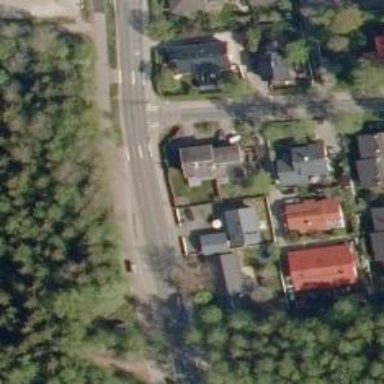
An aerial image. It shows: Asphalt cycleway with uncontrolled crossing.